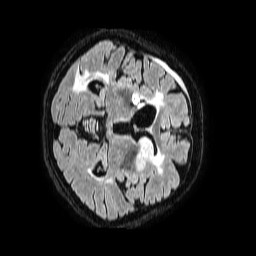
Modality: FLAIR
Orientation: axial
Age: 83
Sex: female
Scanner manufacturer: philips
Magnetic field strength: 1.5 T
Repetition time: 4.8 s
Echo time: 0.3 s